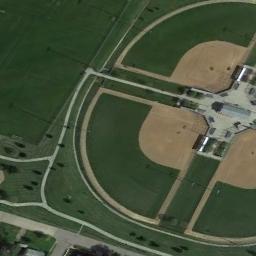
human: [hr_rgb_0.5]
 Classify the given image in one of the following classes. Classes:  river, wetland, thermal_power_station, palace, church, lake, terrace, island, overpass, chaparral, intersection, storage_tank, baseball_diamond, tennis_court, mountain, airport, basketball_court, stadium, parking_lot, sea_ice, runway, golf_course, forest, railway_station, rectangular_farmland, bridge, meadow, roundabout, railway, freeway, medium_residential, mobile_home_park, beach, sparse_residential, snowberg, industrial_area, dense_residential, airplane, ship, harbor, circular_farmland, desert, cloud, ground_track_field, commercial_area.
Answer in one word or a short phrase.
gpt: baseball_diamond